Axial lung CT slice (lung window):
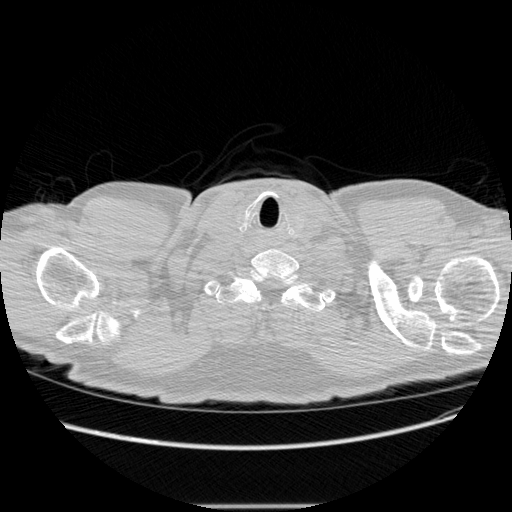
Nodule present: no